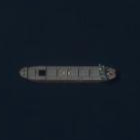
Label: civil